Interaction volume radius: 10 \u00c5
Interaction volume height: 15 \u00c5
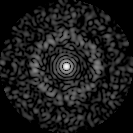
Disorder parameter: 0.8448